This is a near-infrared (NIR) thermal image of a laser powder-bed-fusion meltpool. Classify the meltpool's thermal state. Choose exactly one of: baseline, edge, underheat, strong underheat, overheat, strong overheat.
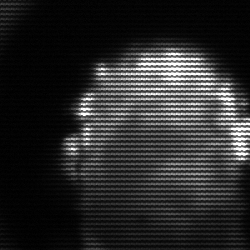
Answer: baseline